Frequency: 50000
Velocity: 0,155
Power: 6,1
Pulse duration: 0,0000001
Pass count: 1
Magnification: 10
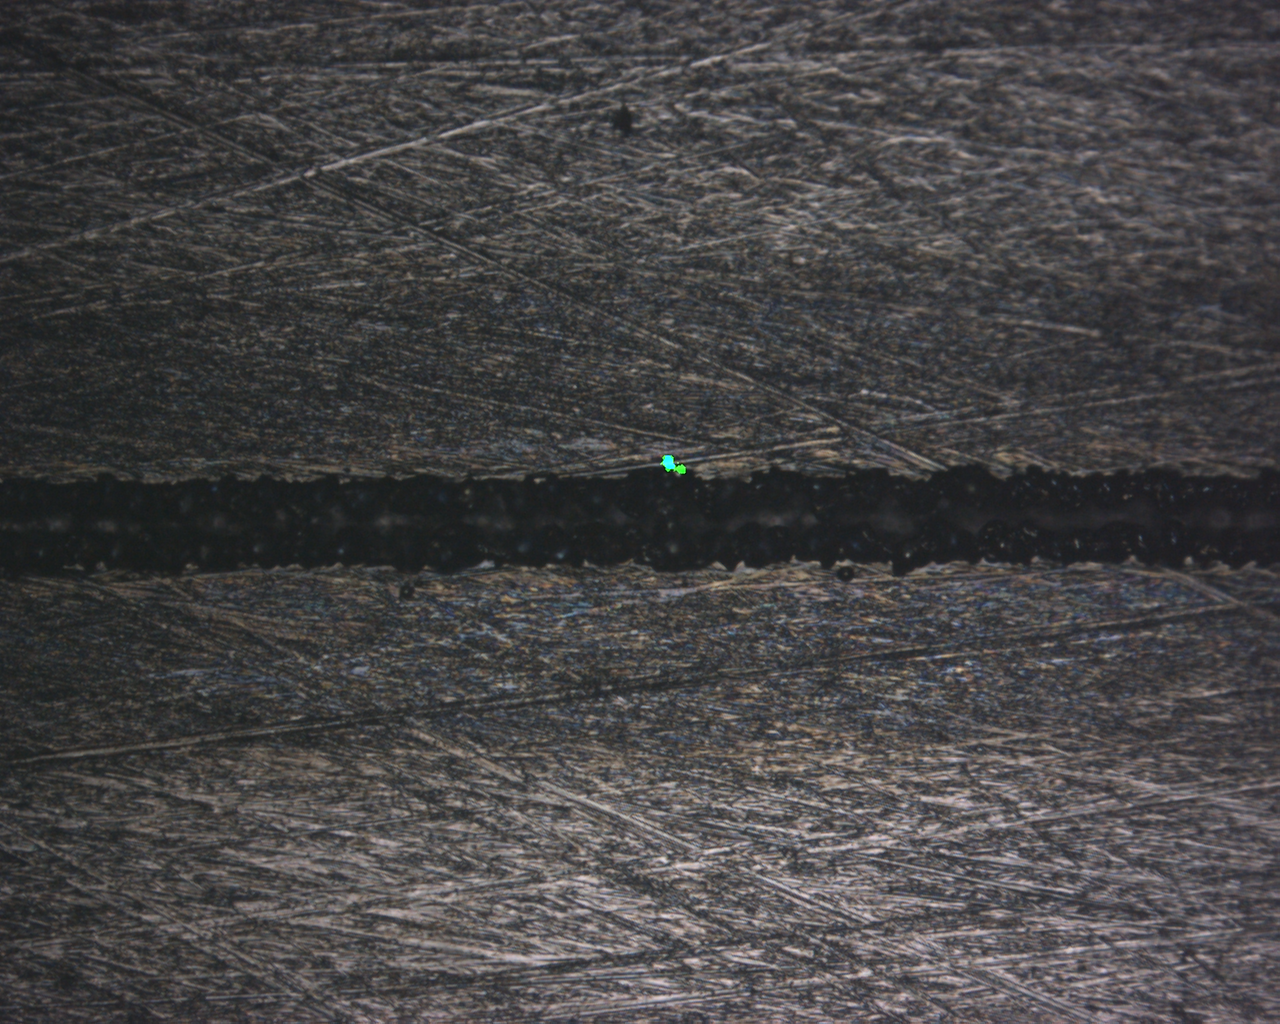
Measured width: 122.609
Other width: 45.956